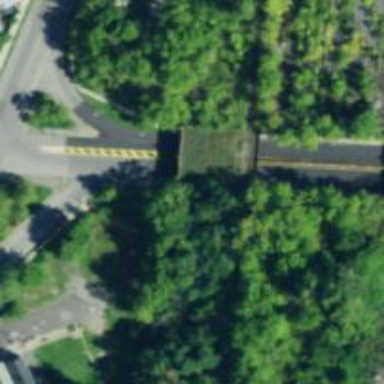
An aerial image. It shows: Abandoned railroad bridge.